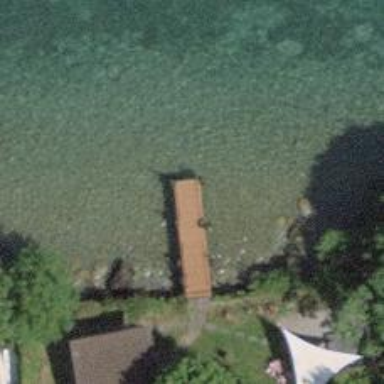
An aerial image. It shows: Man-made pier.